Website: slack
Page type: payment
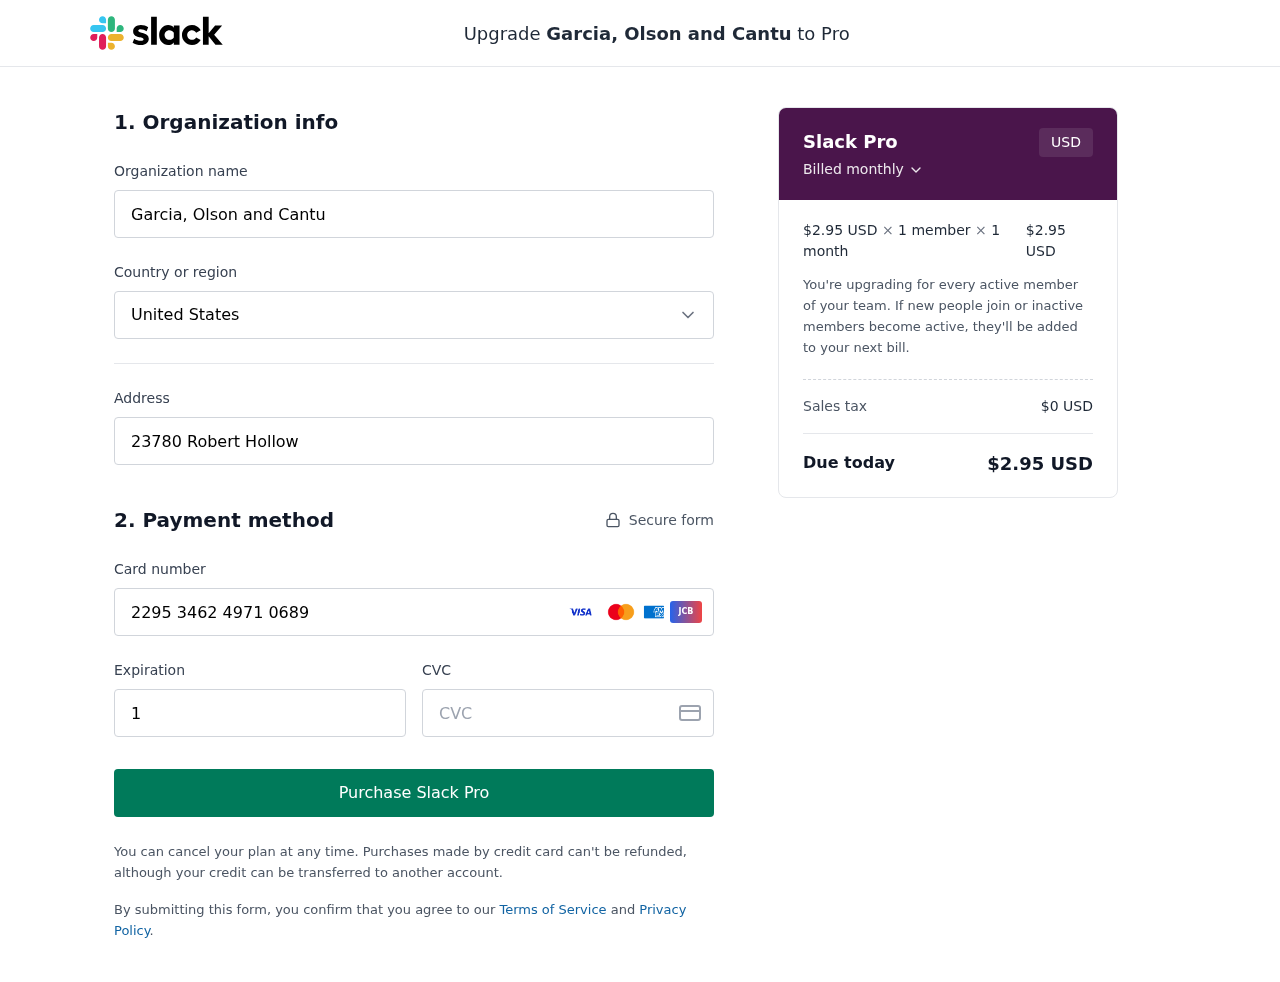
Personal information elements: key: PII_CARD_CVV
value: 865
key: PII_CARD_EXPIRY
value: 11/26
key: PII_CARD_NUMBER
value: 2295 3462 4971 0689
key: PII_COMPANY
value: Garcia, Olson and Cantu
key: PII_COUNTRY
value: United States
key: PII_STREET
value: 23780 Robert Hollow
Product elements: key: PRODUCT1_PRICE
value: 2.95
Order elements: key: ORDER_SUBTOTAL
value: $2.95 USD
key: ORDER_TAX
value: $0 USD
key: ORDER_TOTAL
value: $2.95 USD